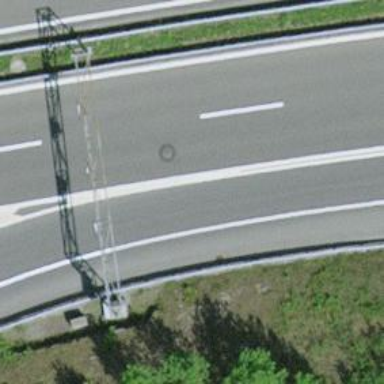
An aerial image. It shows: Motorway link.